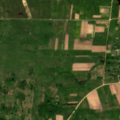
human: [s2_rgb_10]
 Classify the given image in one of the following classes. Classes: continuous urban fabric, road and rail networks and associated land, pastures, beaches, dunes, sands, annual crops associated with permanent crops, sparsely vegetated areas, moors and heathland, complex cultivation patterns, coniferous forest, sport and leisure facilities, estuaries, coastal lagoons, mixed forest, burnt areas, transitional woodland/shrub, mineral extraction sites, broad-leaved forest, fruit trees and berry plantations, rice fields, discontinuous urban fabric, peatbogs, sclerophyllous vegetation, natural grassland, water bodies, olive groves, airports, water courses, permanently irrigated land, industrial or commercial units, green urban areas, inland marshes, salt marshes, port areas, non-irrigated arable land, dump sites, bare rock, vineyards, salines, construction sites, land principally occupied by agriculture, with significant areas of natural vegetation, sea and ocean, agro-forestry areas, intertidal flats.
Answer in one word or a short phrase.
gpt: non-irrigated arable land, complex cultivation patterns, land principally occupied by agriculture, with significant areas of natural vegetation